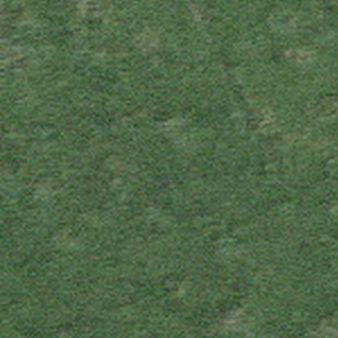
Label: other